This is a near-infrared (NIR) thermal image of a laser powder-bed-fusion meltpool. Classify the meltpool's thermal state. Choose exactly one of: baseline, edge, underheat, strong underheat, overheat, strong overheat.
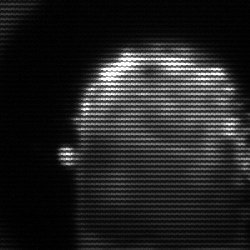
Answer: baseline